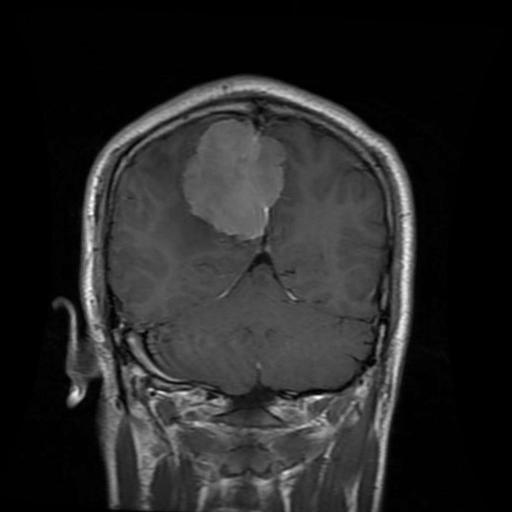
Label: meningioma